Question: I have a 'DraggableScrollableSheet' inside of a 'showModalBottomSheet' builder. I have set 'isDismissible: true' for modal sheet but my widget is draggable just on edges. That is because I have a 'ListView' inside of 'DraggableScrollableSheet'.
What I should do for when the list is overscrolled on top the drag to start?
Here goes my code:
'''
showModalBottomSheet<void>(
context: context,
isScrollControlled: true,
isDismissible: true,
backgroundColor: Colors.transparent,
enableDrag: true,
builder: (BuildContext context) {
return StackedSheet(
backgroundColor: backgroundColor,
onBackgroundColor: onBackgroundColor,
padding: padding,
minChildSize: minChildSize,
maxChildSize: maxChildSize,
onClose: onClose,
child: SafeArea(
top: false,
child: child,
),
);
},
);
'''
Where is:
'''
LayoutBuilder(
builder: (context, constraints) {
return DraggableScrollableSheet(
key: Key('$_childSize'),
initialChildSize: min(_childSize, widget.maxChildSize),
minChildSize:
min(_childSize - _childSize * 0.2, widget.minChildSize),
maxChildSize: min(_childSize, widget.maxChildSize),
expand: false,
builder: (
BuildContext context,
ScrollController scrollController,
) {
return ListView.separated( ...blah blah)
}
'''
Here is a GIF:

Instead of bouncing, my desire is to start to be dragged down.
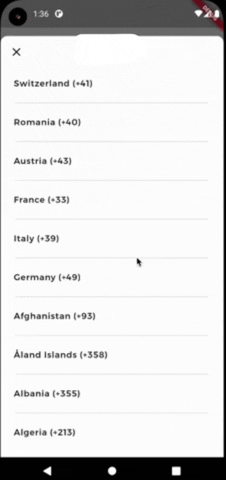
Answer: In my opinion you can use scroll controller to dismiss bottomsheet on reaching top something like this
'''
if (_controller.offset <= _controller.position.minScrollExtent &&
!_controller.position.outOfRange) {
.....
.....
);
}
'''
You can stop list from bouncing at top using 'shrinkWrap=true' in Listview.
And to dismiss the bottomsheet you can refer to <URL>
I haven't tried this code but hopefully it will help you in some way.
Also, I think it will look good if you will keep it the way it is now by inserting a little "-" at top on right side of "X" ,on which user can touch to slide down.